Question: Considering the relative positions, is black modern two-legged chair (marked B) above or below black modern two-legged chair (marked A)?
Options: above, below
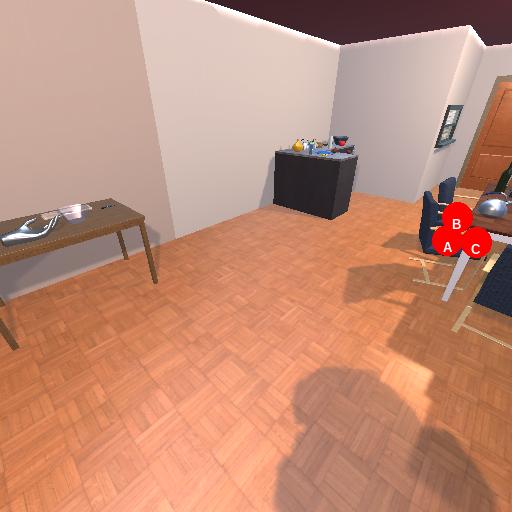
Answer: above